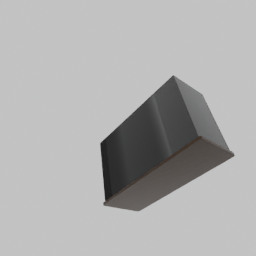
Label: furniture